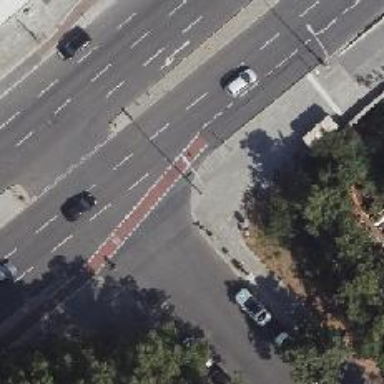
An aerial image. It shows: Unmarked crossing with pedestrian island.